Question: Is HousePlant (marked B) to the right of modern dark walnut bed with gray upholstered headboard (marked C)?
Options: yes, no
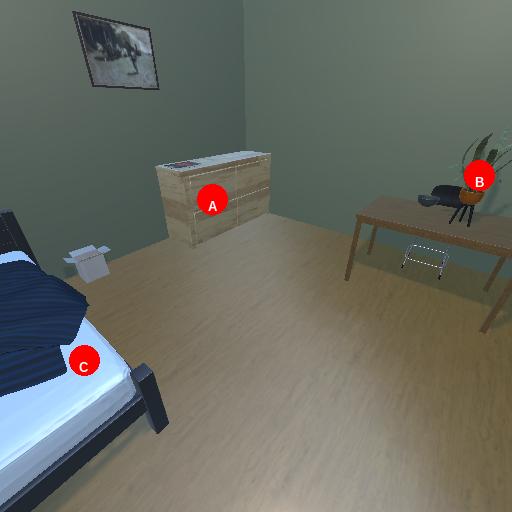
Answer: yes